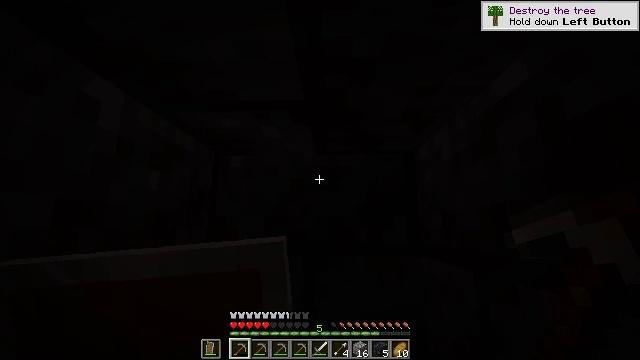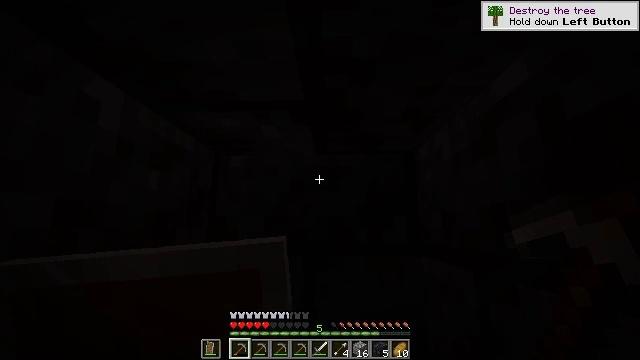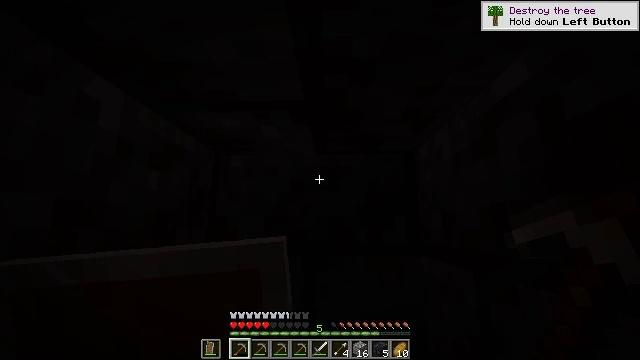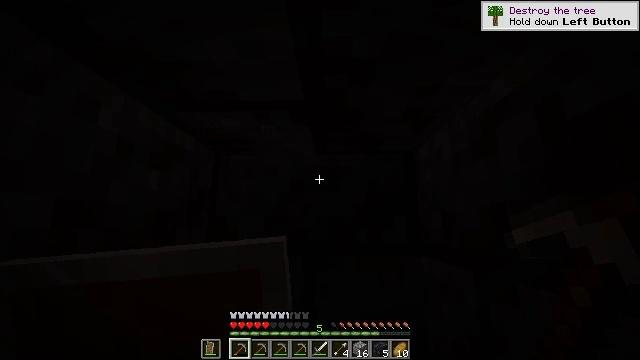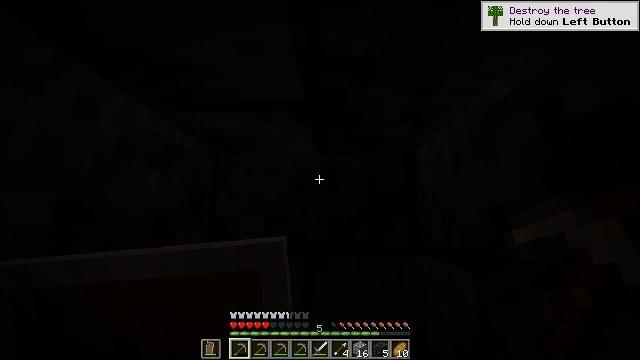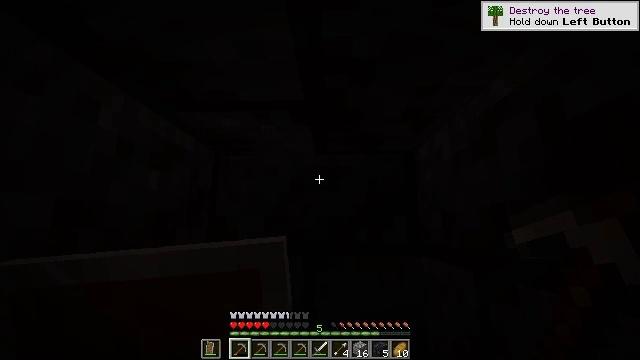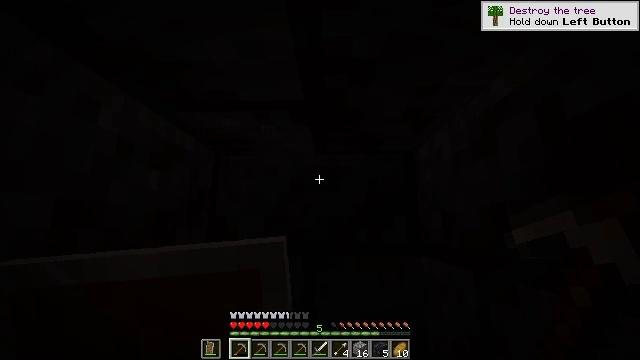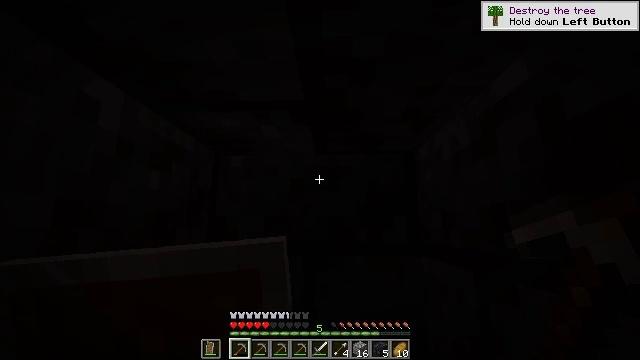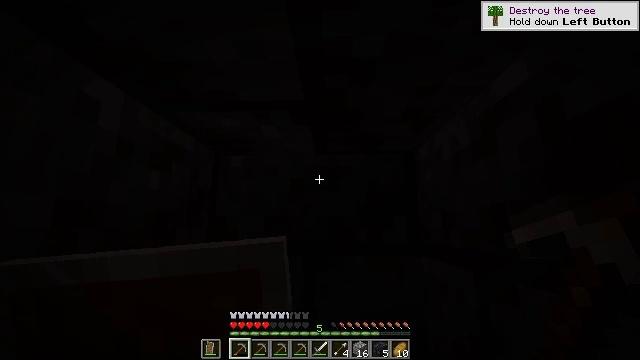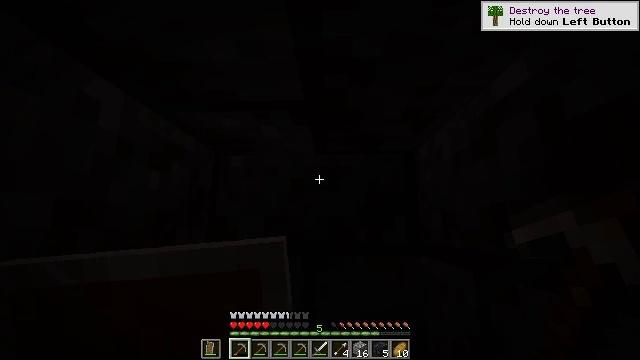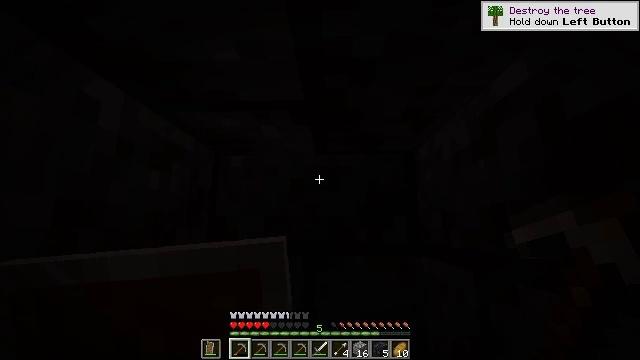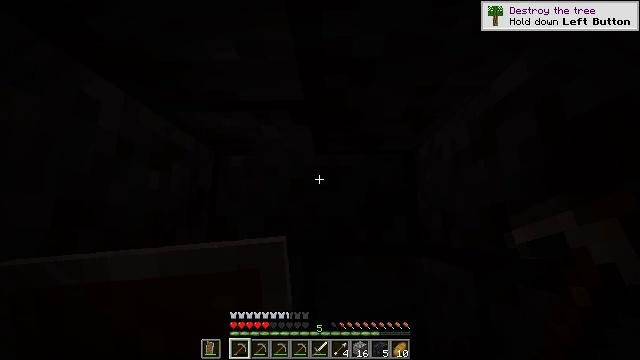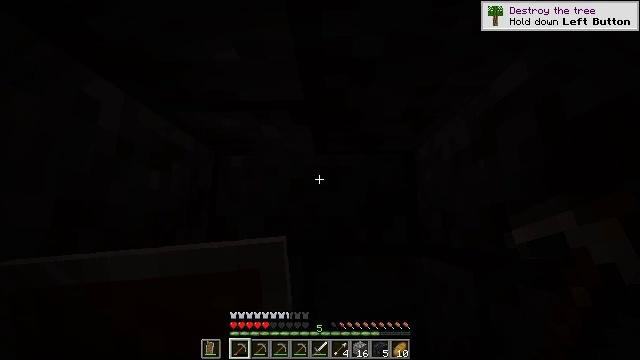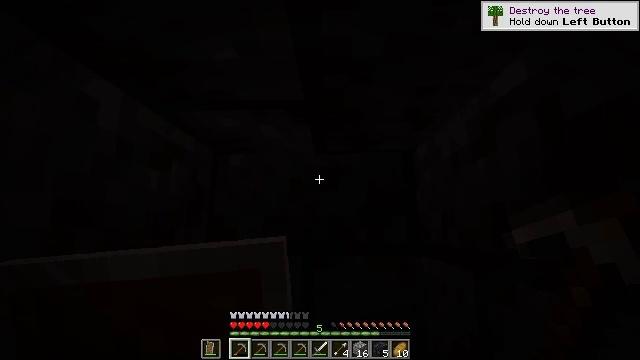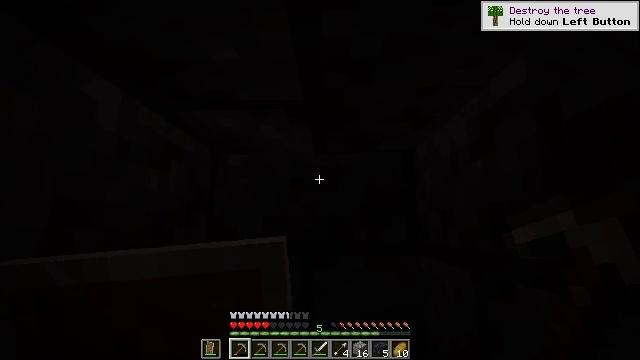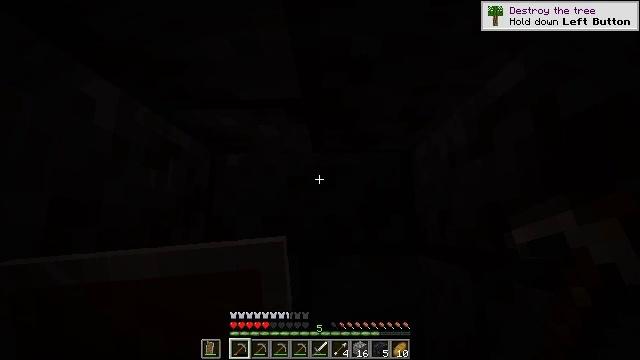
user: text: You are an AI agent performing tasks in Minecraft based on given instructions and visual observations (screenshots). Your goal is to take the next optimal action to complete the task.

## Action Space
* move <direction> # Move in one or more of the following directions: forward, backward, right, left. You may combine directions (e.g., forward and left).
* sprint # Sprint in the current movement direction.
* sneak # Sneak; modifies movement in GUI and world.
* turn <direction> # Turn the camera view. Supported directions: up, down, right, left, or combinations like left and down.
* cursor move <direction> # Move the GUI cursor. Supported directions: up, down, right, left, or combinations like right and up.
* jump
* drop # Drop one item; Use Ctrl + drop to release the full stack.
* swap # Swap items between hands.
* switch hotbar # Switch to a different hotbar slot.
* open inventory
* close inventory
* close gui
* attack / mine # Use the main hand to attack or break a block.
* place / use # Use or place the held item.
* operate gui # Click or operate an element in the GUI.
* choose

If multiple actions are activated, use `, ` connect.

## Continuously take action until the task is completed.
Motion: motion action
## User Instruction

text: Mine polished blackstone bricks.
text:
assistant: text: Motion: no_op
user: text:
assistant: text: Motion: no_op
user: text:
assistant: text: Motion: no_op
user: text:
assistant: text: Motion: no_op
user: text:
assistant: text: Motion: no_op
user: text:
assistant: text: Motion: no_op
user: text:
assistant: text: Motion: no_op
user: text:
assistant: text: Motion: no_op
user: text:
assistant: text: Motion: no_op
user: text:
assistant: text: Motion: no_op
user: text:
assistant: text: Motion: no_op
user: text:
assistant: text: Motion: no_op
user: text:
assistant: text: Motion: no_op
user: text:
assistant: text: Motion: no_op
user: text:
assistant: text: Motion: no_op
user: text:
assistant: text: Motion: no_op
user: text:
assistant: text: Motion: no_op
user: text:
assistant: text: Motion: no_op
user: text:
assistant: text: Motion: no_op
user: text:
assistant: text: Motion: no_op
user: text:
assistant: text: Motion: no_op
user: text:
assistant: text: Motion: no_op
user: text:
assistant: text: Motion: no_op
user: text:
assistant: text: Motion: no_op
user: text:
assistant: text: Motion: no_op
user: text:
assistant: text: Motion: no_op
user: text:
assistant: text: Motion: no_op
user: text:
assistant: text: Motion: no_op
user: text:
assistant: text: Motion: no_op
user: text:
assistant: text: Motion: no_op